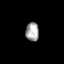
Tissue: prostate
Cell type: T cells
Senescence score: 0.3504
Nuclear area (px): 239
Mean DAPI intensity: 168.017